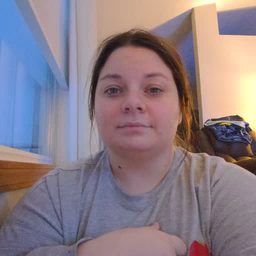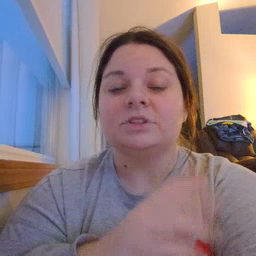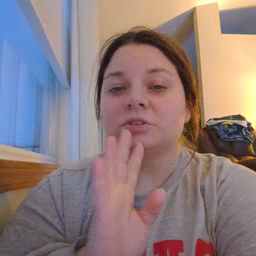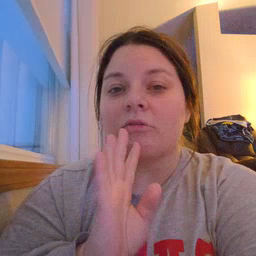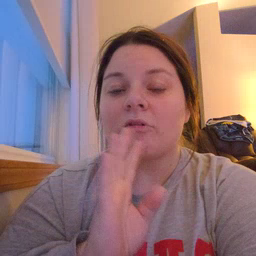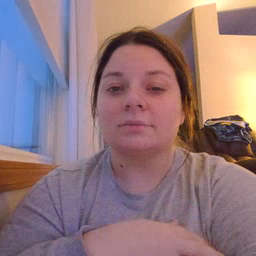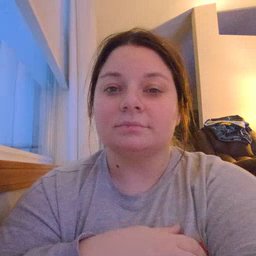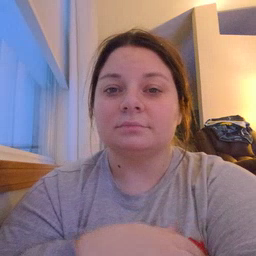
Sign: talk